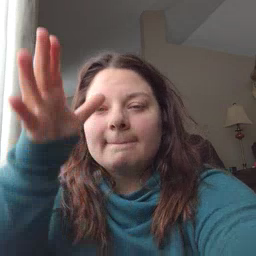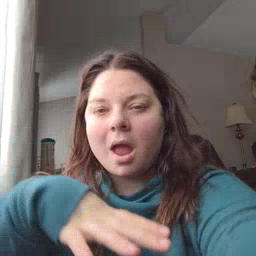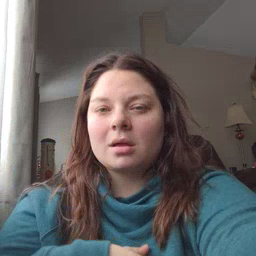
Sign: man